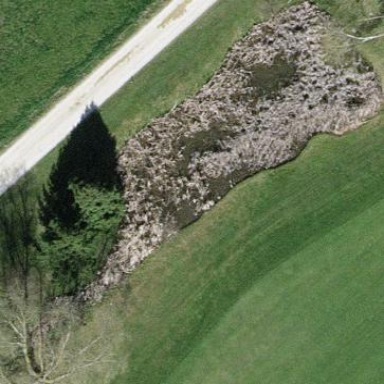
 identified as lateral water hazard in golf course."